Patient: sex F, age 51
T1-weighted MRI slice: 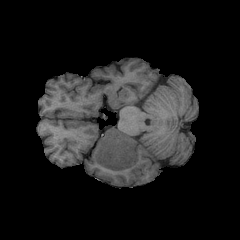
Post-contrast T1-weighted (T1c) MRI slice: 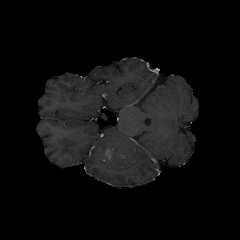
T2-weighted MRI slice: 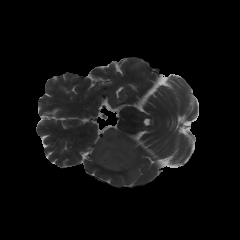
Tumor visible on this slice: yes
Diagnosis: Glioblastoma, IDH-wildtype
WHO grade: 4